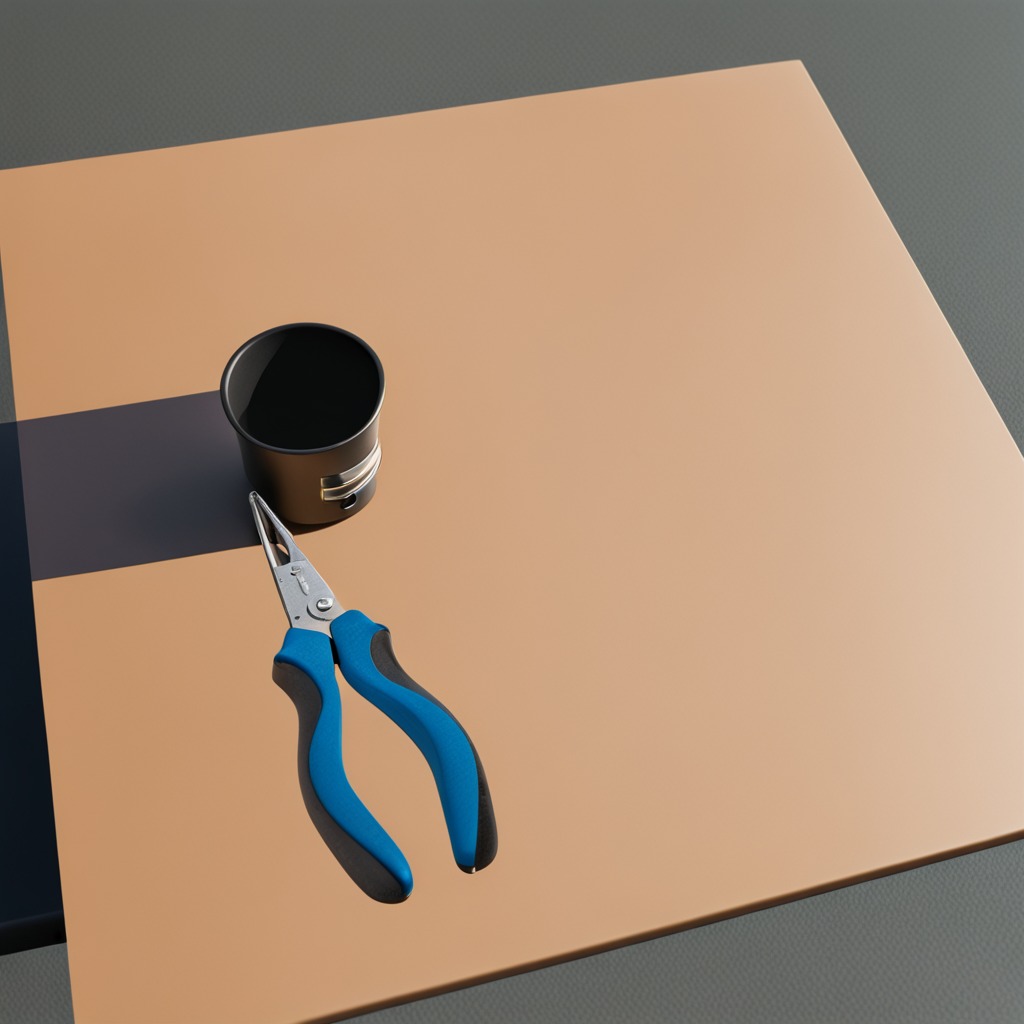
A plier is lying on the table.